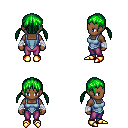
a pixel art fantasy rpg character, female body template, human, dark skin, blue vest, magenta pants, green twin-tailed hairstyle, white cloth bandages, gold boots, four views (front, back, left, right), 2x2 character sprite sheet, small pixel art, hard edges, no anti-aliasing